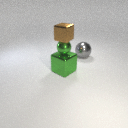
large gray metal sphere to the right of large green metal cube